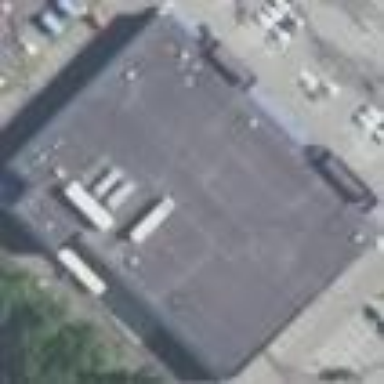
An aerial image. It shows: Building that houses supermarket.